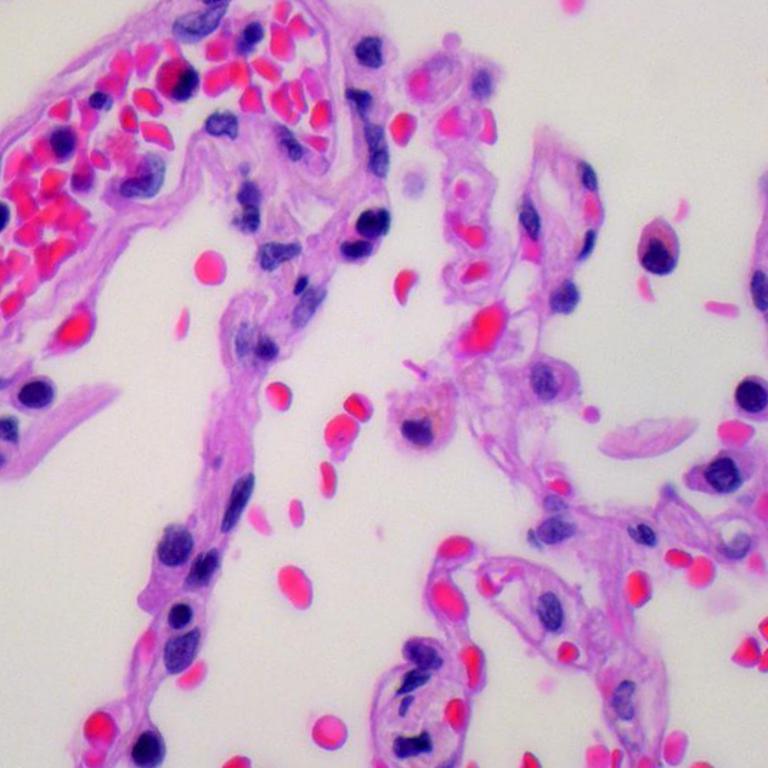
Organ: lung
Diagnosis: benign